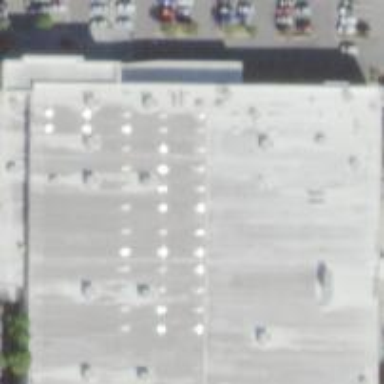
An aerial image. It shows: Wholesale shop located inside building.